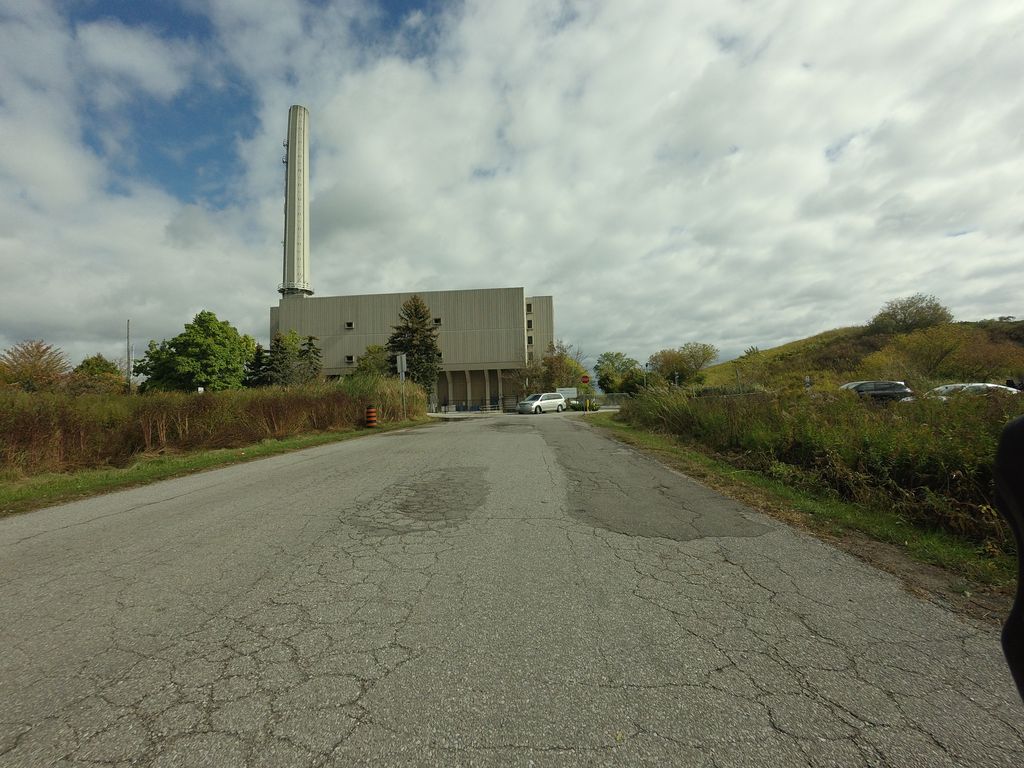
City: toronto